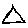
Label: triangle